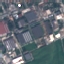
Label: Industrial